Question: I am trying to remove some specific loop or entry from the list while is outputting. This is how my list looks like:

And i want to remove some particulate items from the list like: "Check it Our Archives", "Featured Profile". So how can this be possible? Is there any kind of filters i can use?
Here is how my 'ng-repeat' is:
'''
<ons-list-item modifier="chevron" class="list-item-container" ng-repeat="ListingData in AllData">
<ons-row ng-click="setCurrentCategory(ListingData.slug); app.navi.pushPage('directory-page.html', { animation : 'slide' } )">
<ons-col>
<div class="name">
{{ListingData.title}}
</div>
</ons-col>
<ons-col width="40px"></ons-col>
</ons-row>
</ons-list-item>
'''
If needed i can post the controller too.
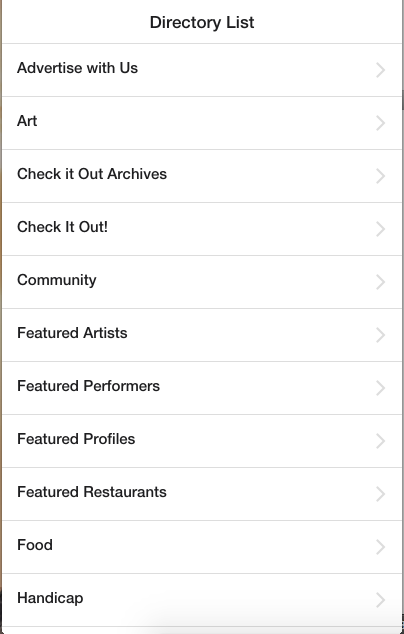
Answer: You can use ng-if
'''
<div ng-if="ListingData.title != 'Check it Our Archives' && ListingData.title != 'Featured Profile'" class="name">
{{ListingData.title}}
</div>
'''